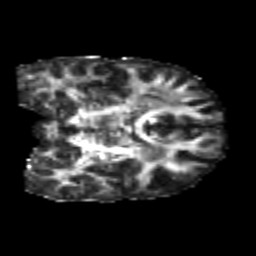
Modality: FA
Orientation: coronal
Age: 24
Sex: male
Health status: healthy
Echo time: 0.074 s